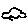
Label: car